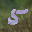
Label: 5